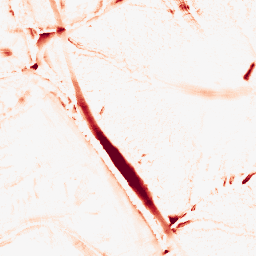
Category: morphological
Decomposition family: tophat
Decomposition parameters: size: 10
mode: white
Upsampling method: cubic_catmull_rom
Upsampling parameters: scale: 4
Upsampling scale: 4